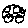
Label: car